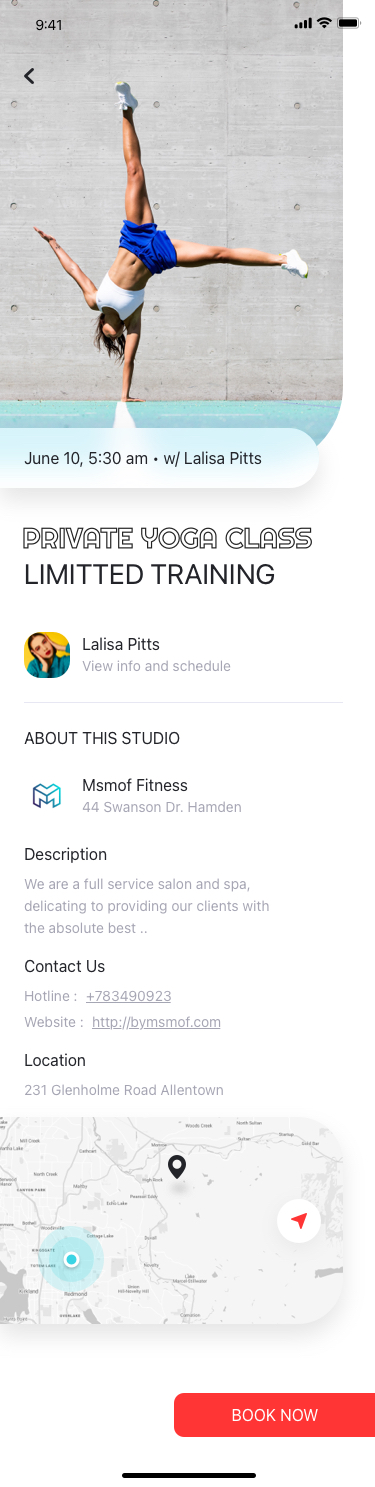
Text in this UI design:
BOOK NOW
LIMITTED TRAINING
ABOUT THIS STUDIO
Msmof Fitness
44 Swanson Dr. Hamden
Description
We are a full service salon and spa,
delicating to providing our clients with
the absolute best ..
Location
231 Glenholme Road Allentown
Contact Us
Hotline :
+783490923
Website :
http://bymsmof.com
Lalisa Pitts
View info and schedule
June 10, 5:30 am • w/ Lalisa Pitts